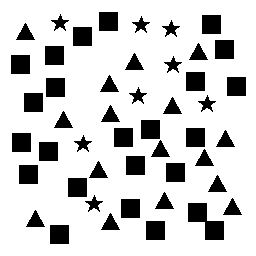
Squares: 24
Triangles: 16
Stars: 8
Total shapes: 48